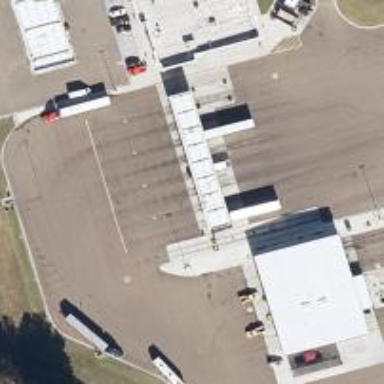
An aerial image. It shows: Weighbridge facility.